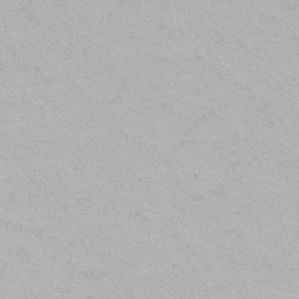
Label: frost